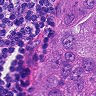
Metastatic tissue present: yes